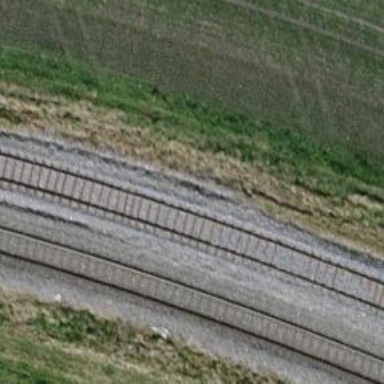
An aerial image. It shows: Railway spur service.